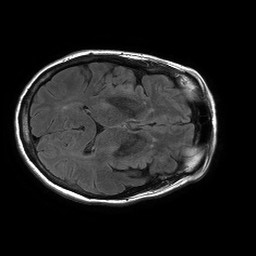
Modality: FLAIR
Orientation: axial
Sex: female
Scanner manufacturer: philips
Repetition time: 11 s
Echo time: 0.125 s